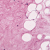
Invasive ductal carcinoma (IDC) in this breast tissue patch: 0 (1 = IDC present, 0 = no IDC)